Question: I am trying to create two join tables ConceptModelDetails and Instructions using a foreign key. Following are my model classes:
ConceptModelDetails:
'''
package com.assignment.model;
@Entity
@Table(name="conceptModelDetails")
public class ConceptModelDetails {
@Id @GeneratedValue(strategy=GenerationType.AUTO)
private int instructionsId;
private String operationType;
private String conceptModelID;
private String requestor;
private String status;
private Timestamp requestDateTime;
private Timestamp lastExecutedDateTime;
private Timestamp completedDateTime;
@OneToMany(cascade=CascadeType.ALL, mappedBy="conceptModelDetails")
private Set<Instructions> instructions;
public ConceptModelDetails() {}
}
'''
and Instuctions:
'''
package com.assignment.model;
@Entity
@Table(name="instructions")
public class Instructions {
@Id
@GeneratedValue
private int Sno;
private String instruction;
@ManyToOne
@JoinColumn(name="instructionsId")
private ConceptModelDetails conceptModelDetails;
}
'''
Following is applicationContext.xml
'''
<beans xmlns="http://www.springframework.org/schema/beans"
xmlns:xsi="http://www.w3.org/2001/XMLSchema-instance" xmlns:tx="http://www.springframework.org/schema/tx"
xsi:schemaLocation="http://www.springframework.org/schema/beans http://www.springframework.org/schema/beans/spring-beans-4.1.xsd
http://www.springframework.org/schema/aop
http://www.springframework.org/schema/aop/spring-aop-4.1.xsd
http://www.springframework.org/schema/context
http://www.springframework.org/schema/context/spring-context-4.1.xsd
http://www.springframework.org/schema/tx
http://www.springframework.org/schema/tx/spring-tx-4.1.xsd
http://www.springframework.org/schema/mvc
http://www.springframework.org/schema/mvc/spring-mvc-4.1.xsd">
<bean id="dataSource"
class="org.springframework.jdbc.datasource.DriverManagerDataSource">
<property name="driverClassName" value="org.postgresql.Driver" />
<property name="url" value="jdbc:postgresql://192.168.1.79:5432/test" />
<property name="username" value="postgres" />
<property name="password" value="admin" />
</bean>
<bean id="objDAO" class="com.assignment.dao.impl.ConceptModelDAOImpl">
<property name="sessionFactory" ref="sessionfactory" />
</bean>
<bean id="sessionfactory"
class="org.springframework.orm.hibernate4.LocalSessionFactoryBean">
<property name="dataSource" ref="dataSource"></property>
<property name="packagesToScan" value="com.assignment.model"></property>
<property name="annotatedClasses">
<list>
<value>com.assignment.model.ConceptModelDetails</value>
<value>com.assignment.model.Instructions</value>
</list>
</property>
<property name="hibernateProperties">
<props>
<prop key="hibernate.dialect">org.hibernate.dialect.PostgreSQLDialect</prop>
<prop key="hibernate.show_sql">true</prop>
<prop key="hibernate.hbm2ddl.auto">update</prop>
<prop key="hibernate.cache.use_second_level_cache">false</prop>
</props>
</property>
</bean>
<bean id="transactionManager"
class="org.springframework.orm.hibernate4.HibernateTransactionManager">
<property name="sessionFactory" ref="sessionfactory" />
</bean>
<tx:annotation-driven transaction-manager="transactionManager" />
</beans>
'''
and Controller:
'''
@RequestMapping(value = "/myCntrl", method = RequestMethod.POST)
public String handler(HttpServletRequest request) {
System.out.println("handler");
// System.out.println(request.getParameter("conceptID"));
// System.out.println(request.getParameter("operationType"));
String[] operations = request.getParameterValues("operations");
Date date = new Date();
Timestamp time = new Timestamp(date.getTime());
ConceptModelDetails conceptModelDetails = new ConceptModelDetails();
conceptModelDetails
.setConceptModelID(request.getParameter("conceptID"));
conceptModelDetails.setOperationType(request
.getParameter("operationType"));
conceptModelDetails.setRequestor(request.getParameter("requestor"));
conceptModelDetails.setRequestDateTime(time);
ApplicationContext context = new ClassPathXmlApplicationContext(
"applicationContext.xml");
System.out.println("yo");
ConceptModelDAO obj = (ConceptModelDAO)context.getBean("objDAO");
System.out.println("no");
Instructions instructions = new Instructions();
for(int i = 0; i < operations.length; i++){
instructions.setInstruction(operations[i]);
obj.addInstructions(instructions);
}
obj.add(conceptModelDetails);
return "success";
}
'''
Problems when I run this code are:
1. Same hibernate_sequence is used for both the tables.
2. Foreign key is not mapped in the Instruction table as seen in the following screenshot.

Please guide what is wrong with the code. I am new to hibernate and spring, so I'd appreciate a detailed explanation. Thanks in advance.
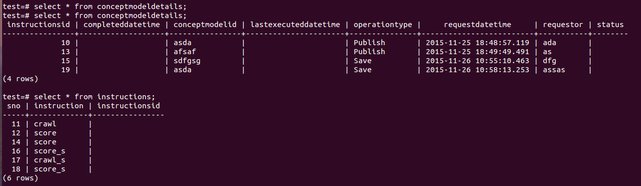
Answer: 1) You are using the Global sequence generator that hibernate provide by default when no generator is provided as specifed by the JPA Spec.
Change it as follows. Do this to the both of the classes with different sequences for each class.
'''
@Entity
@SequenceGenerator(name="PRIVATE_SEQ", sequenceName="private_sequence")
public class ConceptModelDetails {
@Id @GeneratedValue(strategy = GenerationType.SEQUENCE, generator="PRIVATE_SEQ")
private int instructionsId;
'''
2) Here 'Instructions' class owns the relationship and
therefore you should set 'ConceptModelDetails' object to the 'Instructions' object before saving the 'Instructions' object.
'''
ConceptModelDetails cmd1 = new ConceptModelDetails();
Instructions i = new Instructions()
i.setConceptModelDetails(cmd1);
....
'''
Then save the 'Instructions' object 'i'
Hope this helps.